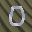
Label: 0